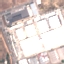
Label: Industrial